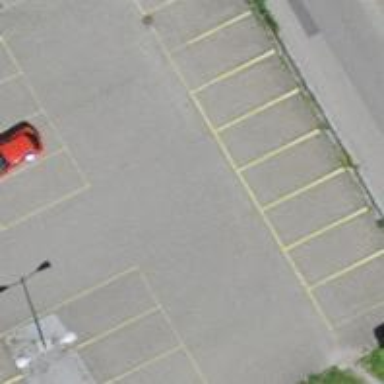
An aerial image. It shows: Parking aisle designated as service road.